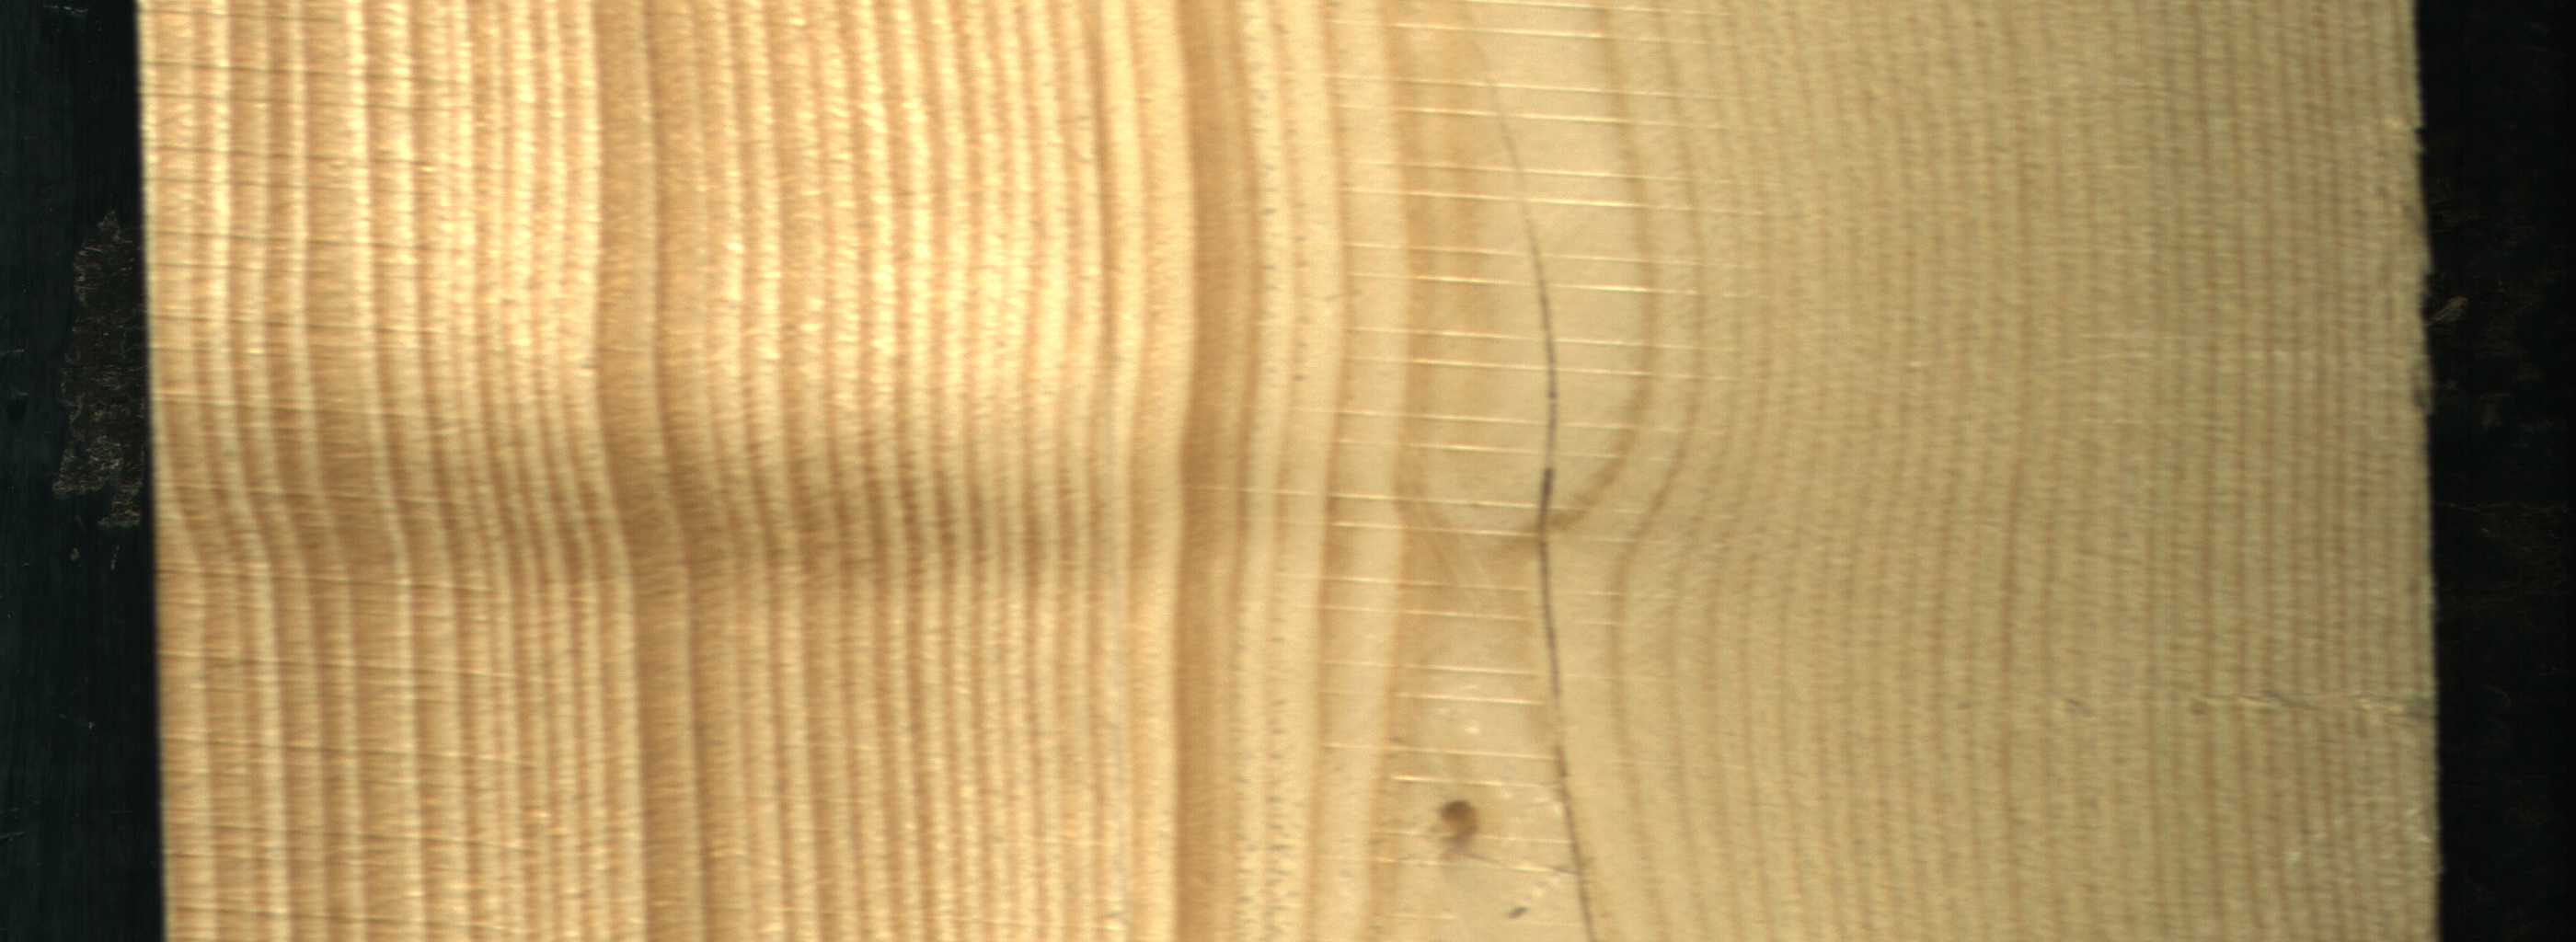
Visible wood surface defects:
Quartzity
Crack